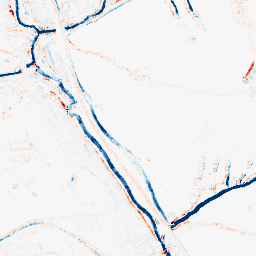
Category: morphological
Decomposition family: morphological_rect
Decomposition parameters: operation: average
width: 5
height: 5
Upsampling method: sinc_hamming
Upsampling parameters: scale: 2
kernel_size: 8
Upsampling scale: 2